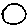
Label: circle